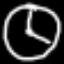
Label: clock